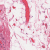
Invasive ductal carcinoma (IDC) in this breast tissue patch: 0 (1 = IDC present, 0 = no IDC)